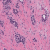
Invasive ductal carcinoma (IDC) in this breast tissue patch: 1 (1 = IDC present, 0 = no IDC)